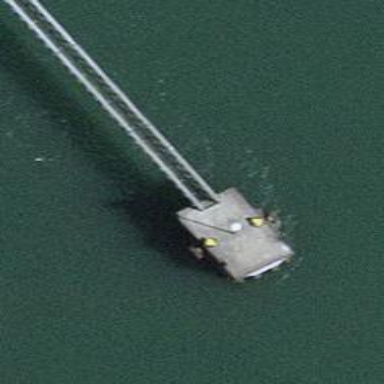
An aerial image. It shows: Man-made pier.